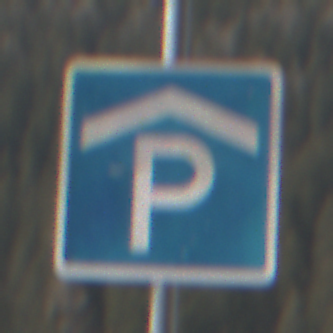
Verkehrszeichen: Parkhaus
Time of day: Midday
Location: Outdoor (Nature)
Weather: PartlyCloudy
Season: NotSpecified
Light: Natural